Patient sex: F
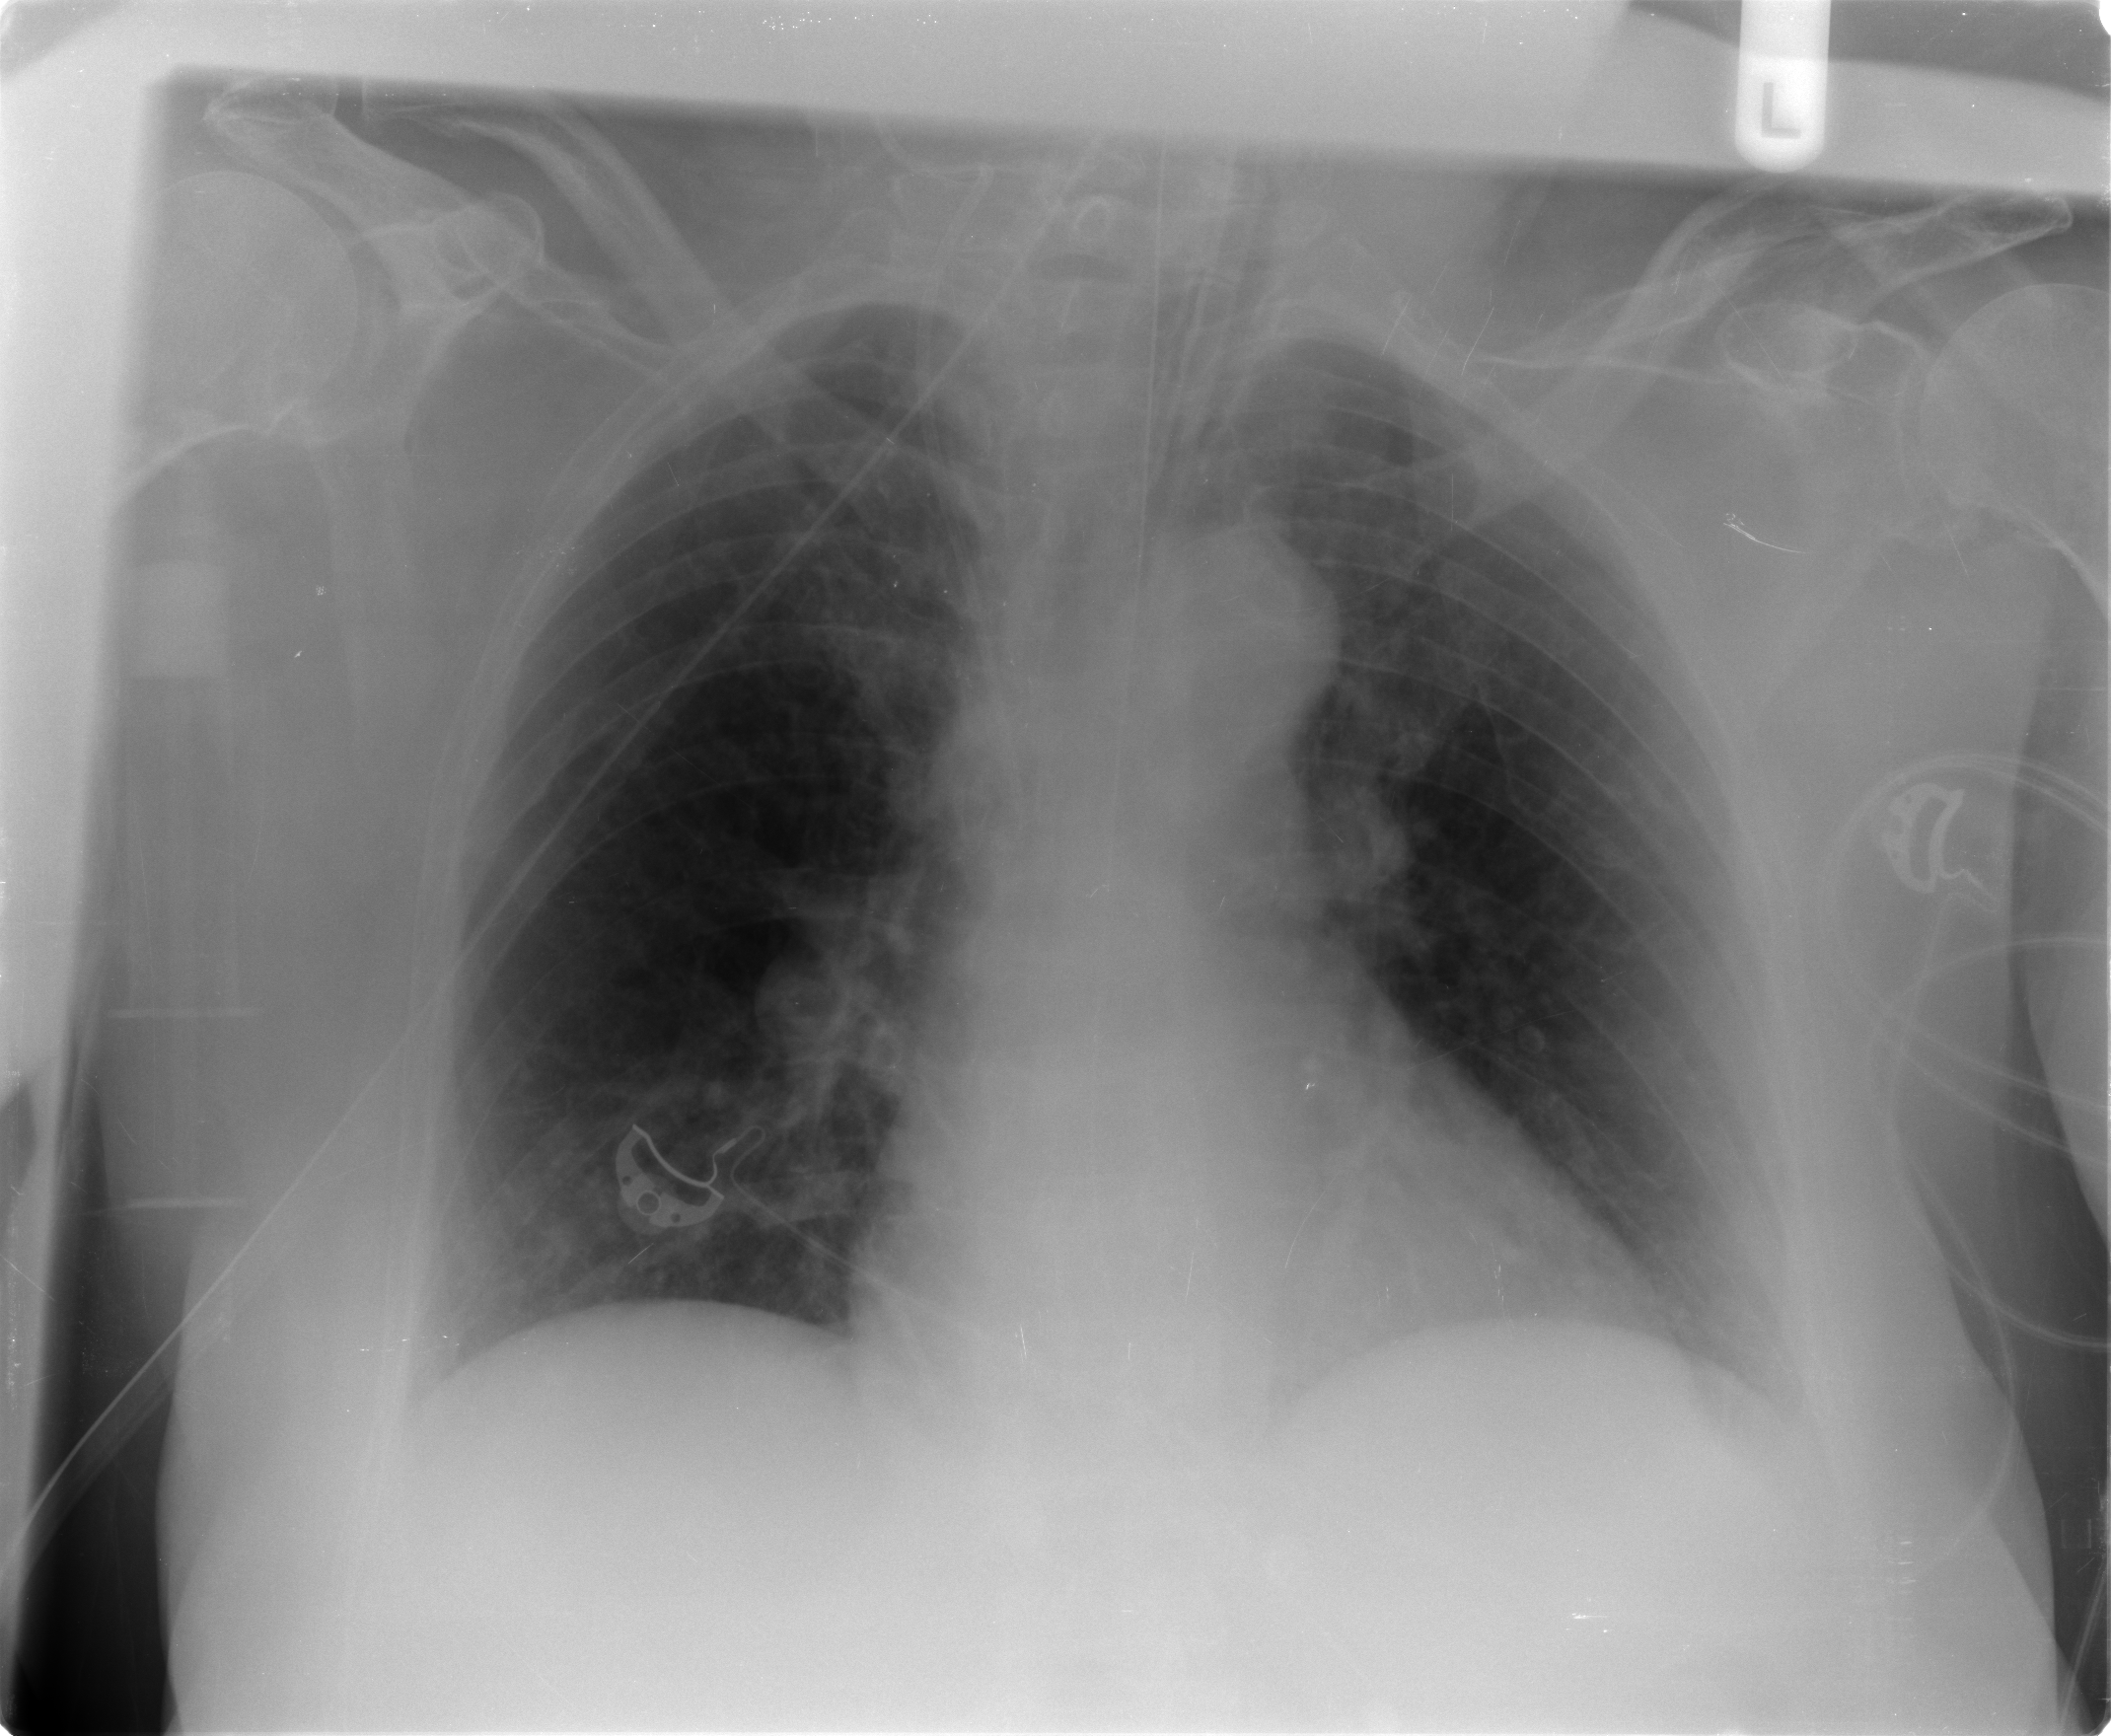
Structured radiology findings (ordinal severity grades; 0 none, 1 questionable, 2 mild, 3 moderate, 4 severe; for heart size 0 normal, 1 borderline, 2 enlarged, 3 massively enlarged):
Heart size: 0
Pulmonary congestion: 1
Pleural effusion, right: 0
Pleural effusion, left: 0
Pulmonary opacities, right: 0
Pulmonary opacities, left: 0
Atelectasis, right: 0
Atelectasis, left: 0